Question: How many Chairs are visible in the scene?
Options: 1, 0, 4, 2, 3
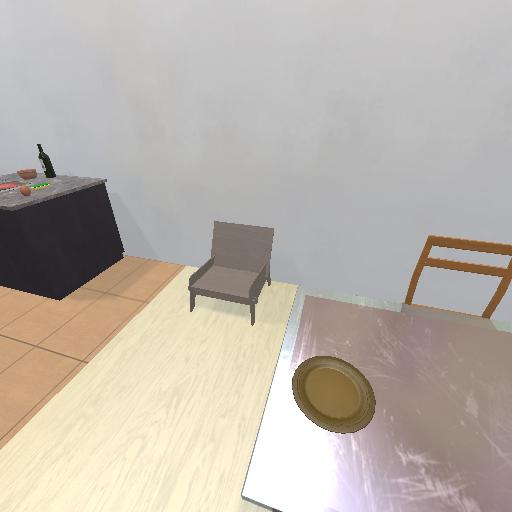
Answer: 1